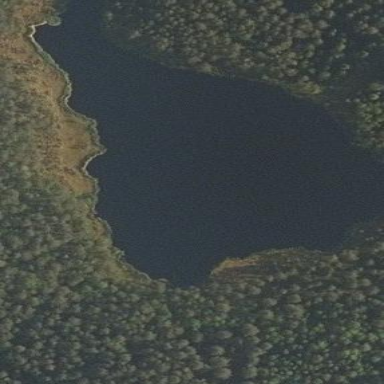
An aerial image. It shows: Pond surrounded by natural water.